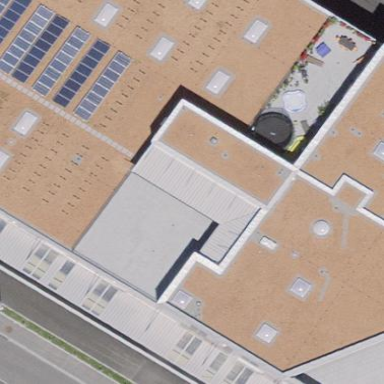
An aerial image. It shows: Commercial building.